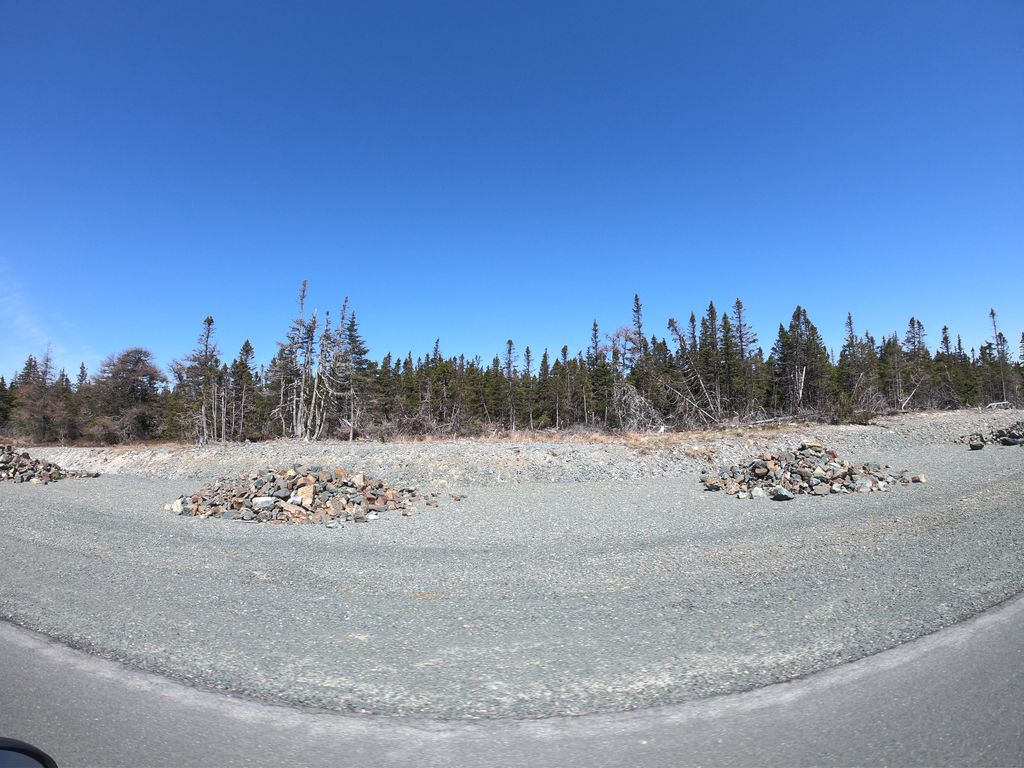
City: st_johns